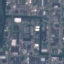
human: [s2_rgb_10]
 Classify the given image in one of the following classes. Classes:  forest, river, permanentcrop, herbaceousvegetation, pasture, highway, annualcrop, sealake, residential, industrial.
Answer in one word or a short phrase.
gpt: Industrial